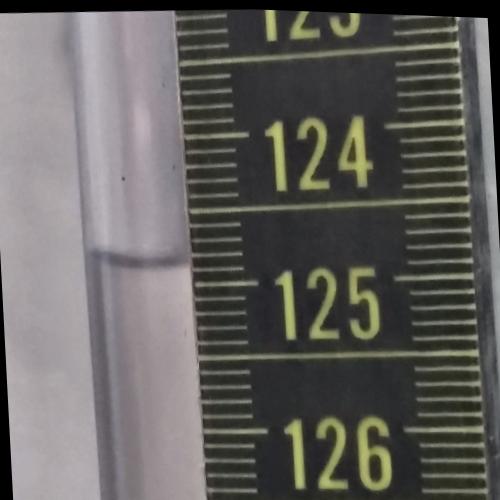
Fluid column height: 124.9 cm